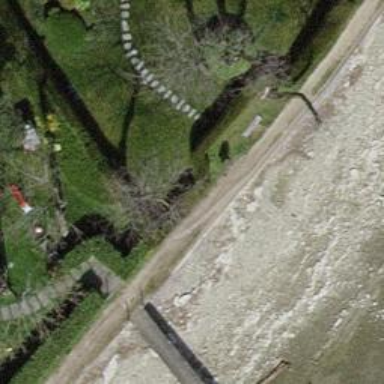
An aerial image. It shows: Hedge barrier.